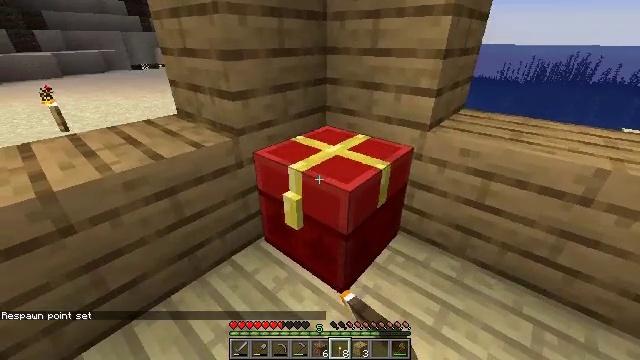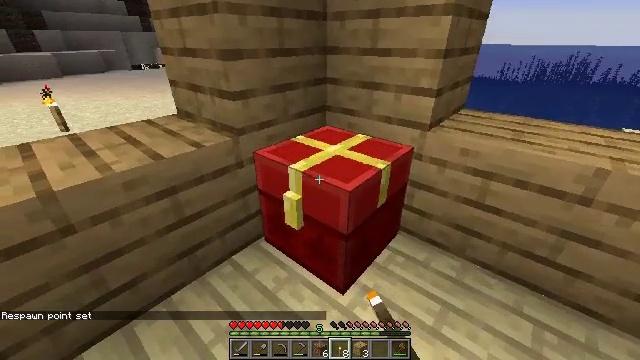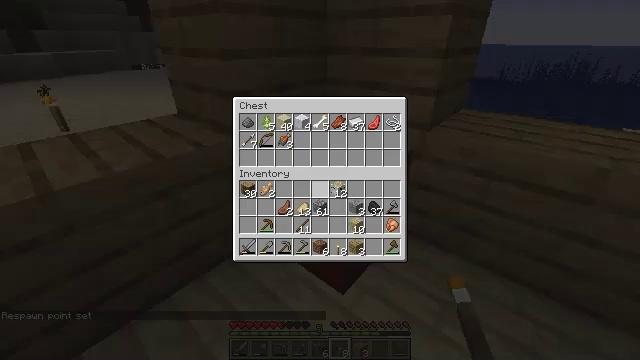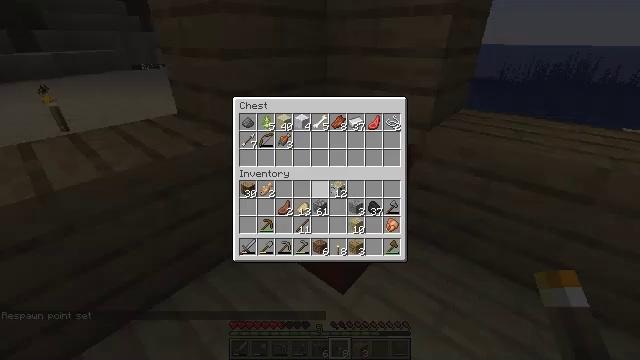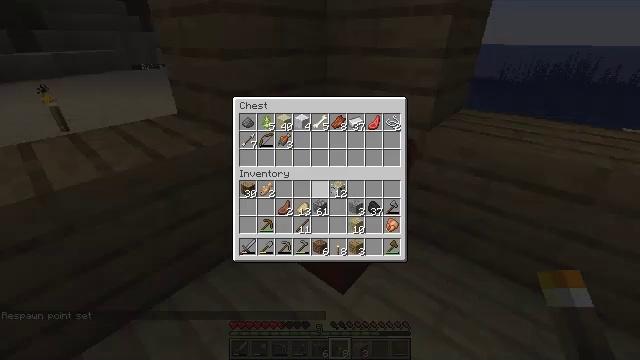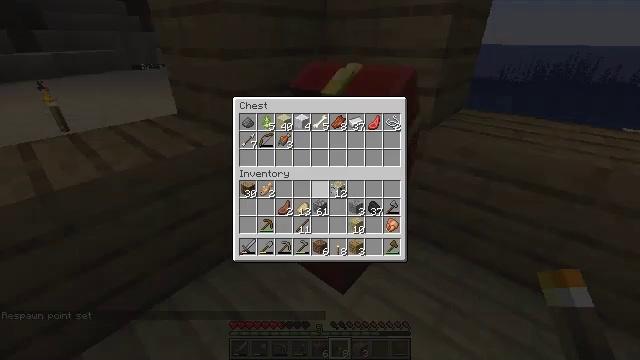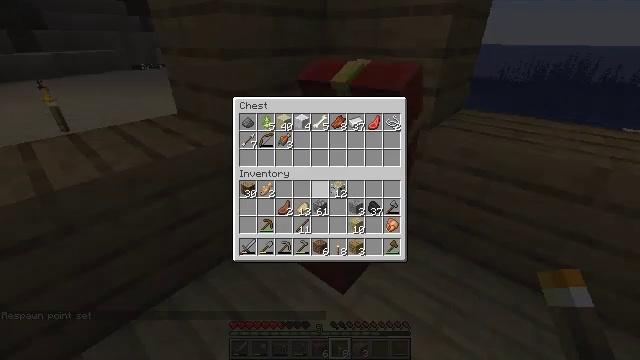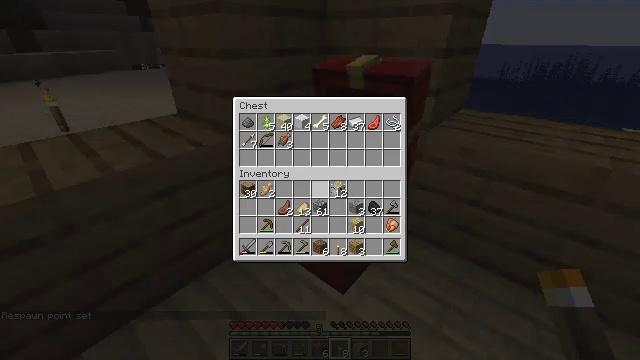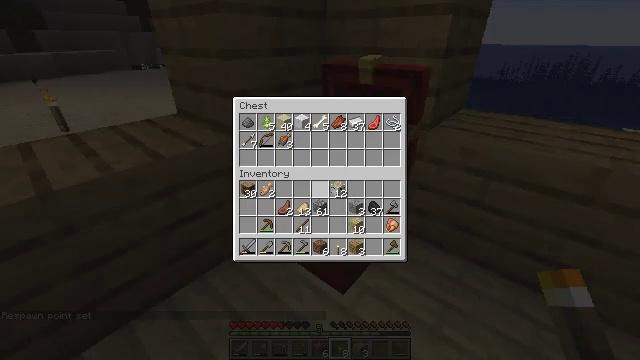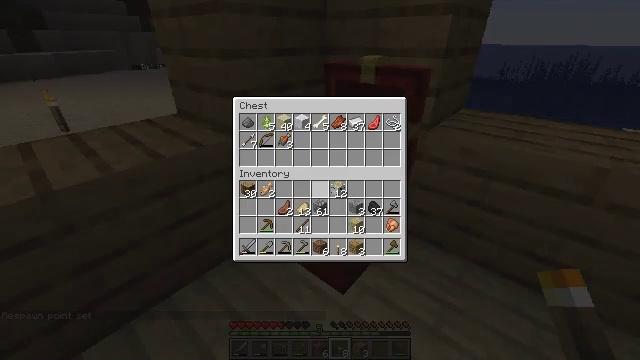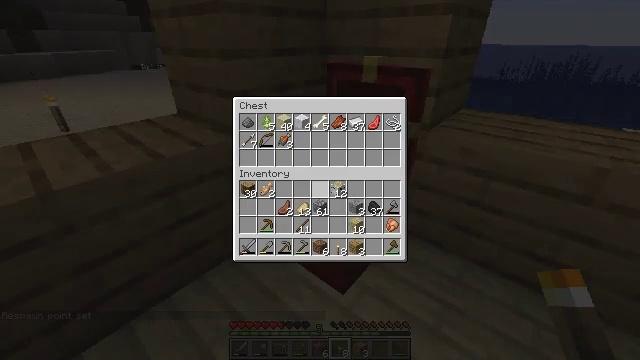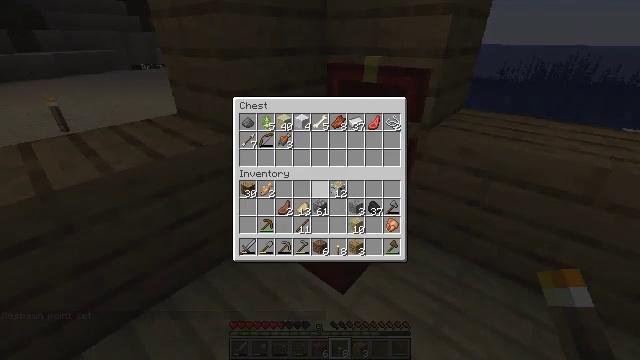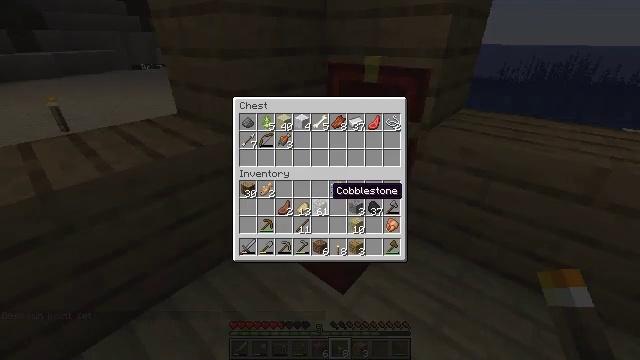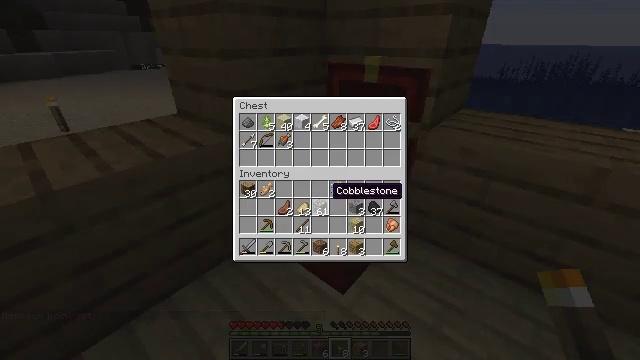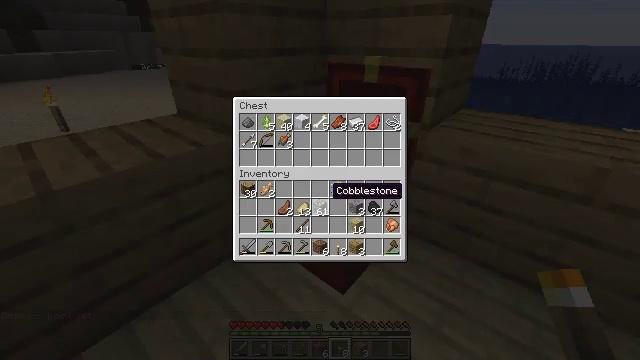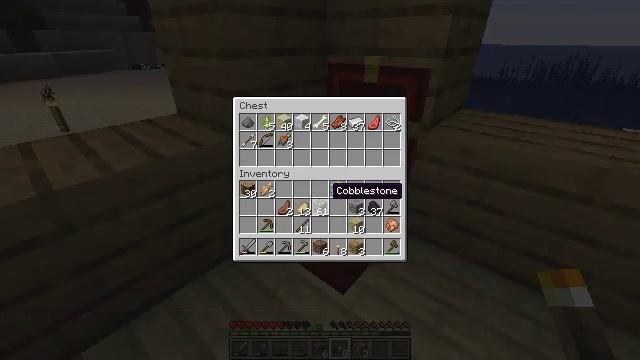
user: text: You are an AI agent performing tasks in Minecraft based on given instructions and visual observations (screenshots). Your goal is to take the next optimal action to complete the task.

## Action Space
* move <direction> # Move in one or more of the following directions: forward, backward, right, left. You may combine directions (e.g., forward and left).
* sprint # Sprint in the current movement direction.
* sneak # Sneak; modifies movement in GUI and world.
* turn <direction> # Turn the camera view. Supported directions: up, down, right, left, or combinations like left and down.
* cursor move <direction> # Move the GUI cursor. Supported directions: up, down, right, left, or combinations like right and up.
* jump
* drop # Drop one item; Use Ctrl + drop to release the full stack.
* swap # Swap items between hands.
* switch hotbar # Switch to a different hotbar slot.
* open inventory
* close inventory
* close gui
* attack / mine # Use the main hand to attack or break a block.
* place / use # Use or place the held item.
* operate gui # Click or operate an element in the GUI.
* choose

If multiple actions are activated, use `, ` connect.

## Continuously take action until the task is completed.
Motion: motion action
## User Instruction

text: Gather the chest from its place.
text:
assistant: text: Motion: no_op
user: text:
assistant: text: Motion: open gui
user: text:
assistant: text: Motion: no_op
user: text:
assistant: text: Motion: no_op
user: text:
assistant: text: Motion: sneak
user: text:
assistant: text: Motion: sneak
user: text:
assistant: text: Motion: sneak
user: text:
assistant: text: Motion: sneak
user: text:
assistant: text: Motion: sneak
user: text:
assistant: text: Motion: sneak
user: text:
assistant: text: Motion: sneak
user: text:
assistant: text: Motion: sneak
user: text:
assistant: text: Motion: sneak
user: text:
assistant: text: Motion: sneak
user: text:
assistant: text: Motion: sneak
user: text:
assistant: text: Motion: sneak
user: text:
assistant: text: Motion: sneak
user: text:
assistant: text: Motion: sneak, cursor move left and up
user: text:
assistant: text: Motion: sneak, cursor move left and up
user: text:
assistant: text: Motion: turn left and up, close gui
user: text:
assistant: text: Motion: move forward, turn left, open inventory
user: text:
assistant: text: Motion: move forward, turn left and up
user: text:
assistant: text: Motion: move forward
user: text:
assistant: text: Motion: move forward and move left
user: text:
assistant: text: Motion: move forward and move left
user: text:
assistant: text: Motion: move forward and move left
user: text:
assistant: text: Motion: move forward and move left, turn left and up
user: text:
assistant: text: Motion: move forward and move left, turn left
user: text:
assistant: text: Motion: move forward and move left, turn left
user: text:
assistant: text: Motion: move forward and move left